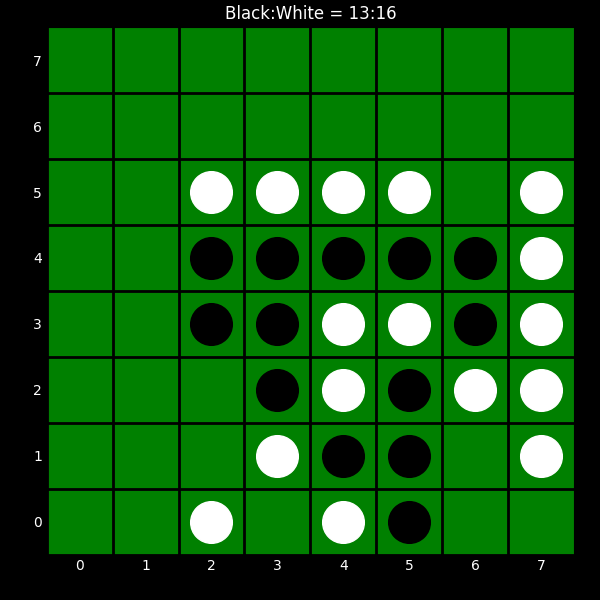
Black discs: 13
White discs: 16